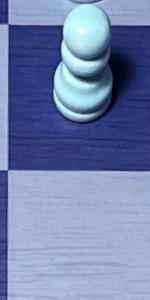
Label: Empty